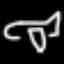
Label: airplane